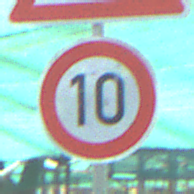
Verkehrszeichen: Geschwindigkeit10
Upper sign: VerengteFahrbahn
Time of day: MorningAfternoon
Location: Roofed (Special)
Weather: PartlyCloudy
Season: NotSpecified
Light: Natural